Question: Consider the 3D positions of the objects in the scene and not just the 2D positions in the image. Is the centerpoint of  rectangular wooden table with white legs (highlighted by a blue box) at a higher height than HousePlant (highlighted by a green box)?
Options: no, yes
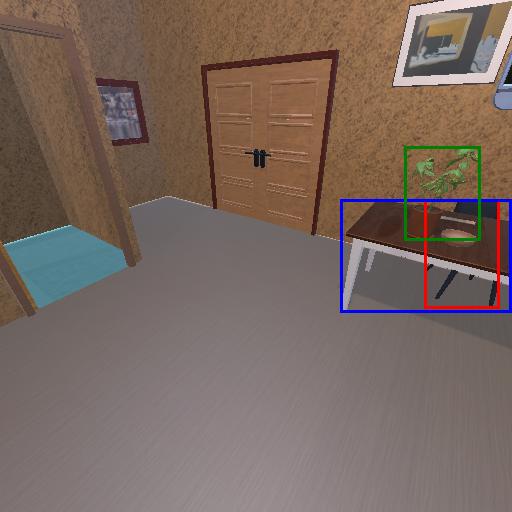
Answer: no